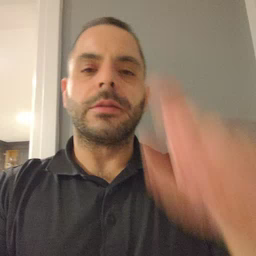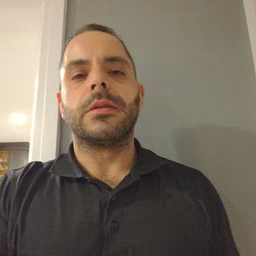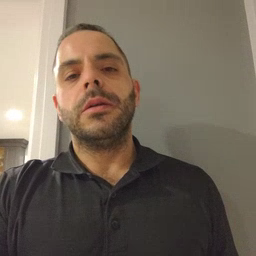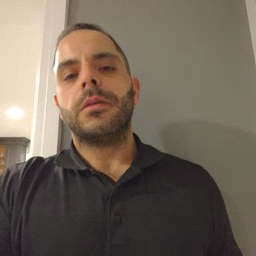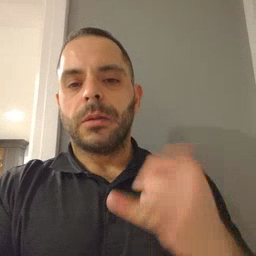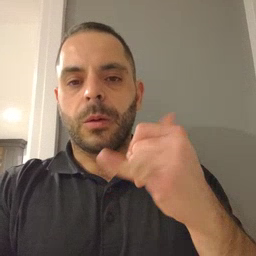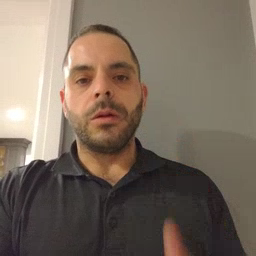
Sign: yellow